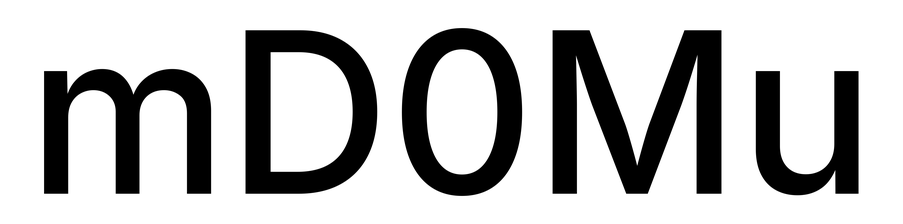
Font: Inter_Medium